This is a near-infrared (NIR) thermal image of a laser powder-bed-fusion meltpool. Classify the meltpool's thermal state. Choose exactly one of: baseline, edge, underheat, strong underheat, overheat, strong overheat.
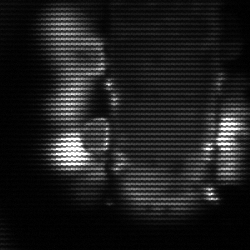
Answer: strong underheat